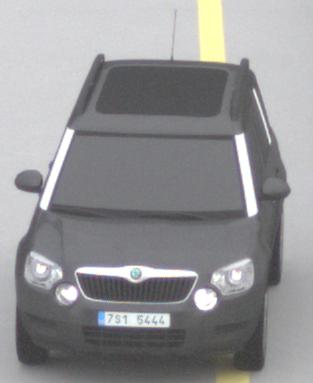
Make: Skoda
Model: Yeti 1.2 TSI
Detailed model: Yeti
Model produced from: 2009/11
Model produced until: 2011/10
Doors: 5
Color: gray
Road condition: dry road
Daytime: morning or afternoon
Contrast: low contrast